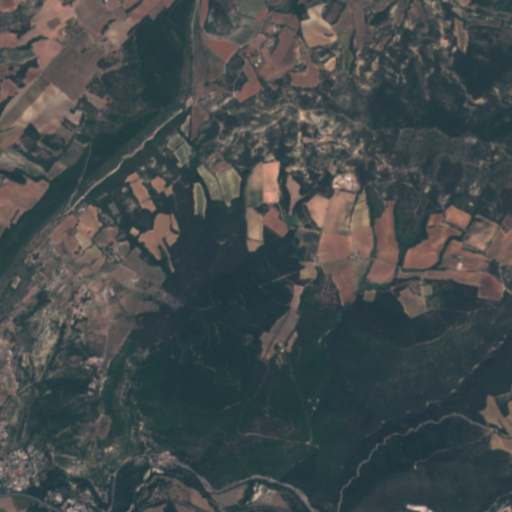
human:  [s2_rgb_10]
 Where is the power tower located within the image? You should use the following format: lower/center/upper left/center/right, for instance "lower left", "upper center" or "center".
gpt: The power tower is located in the left of the image.
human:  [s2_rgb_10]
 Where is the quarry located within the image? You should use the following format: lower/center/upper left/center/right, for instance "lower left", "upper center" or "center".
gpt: The quarry is located in the lower right of the image.
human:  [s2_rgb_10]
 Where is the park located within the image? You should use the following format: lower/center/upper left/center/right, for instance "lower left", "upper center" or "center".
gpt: There is no park in the image.